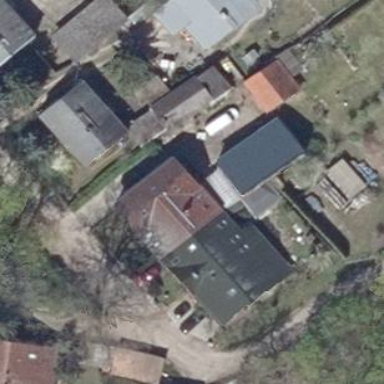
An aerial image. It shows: Simple and straightforward house.